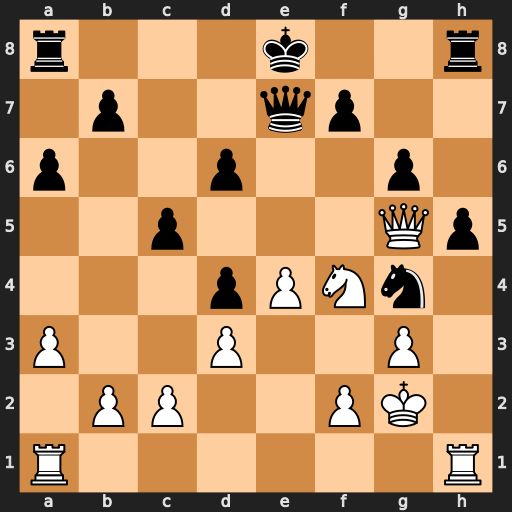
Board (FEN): r3k2r/1p2qp2/p2p2p1/2p3Qp/3pPNn1/P2P2P1/1PP2PK1/R6R
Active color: w
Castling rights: kq
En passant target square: -
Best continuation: Qxg4 hxg4 Rxh8+